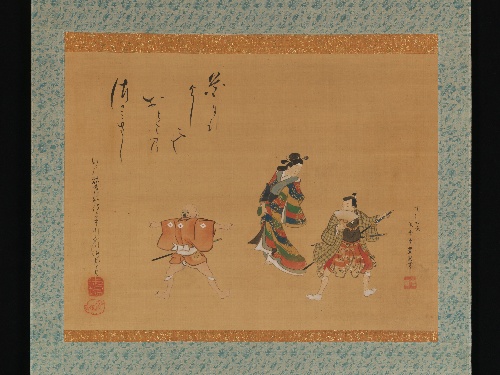
Artist: Utagawa Toyokuni II
Artist bio: Japanese, 1777–1835
Date: 19th century
Object type: Hanging scroll
Classification: Paintings
Medium: Hanging scroll; ink and color on silk
Culture: Japan
Period: Edo period (1615–1868)
Dimensions: Image: 15 7/8 × 21 7/16 in. (40.3 × 54.4 cm)
Overall with mounting: 44 11/16 × 25 5/16 in. (113.5 × 64.3 cm)
Overall with knobs: 44 11/16 × 27 3/8 in. (113.5 × 69.5 cm)
Department: Asian Art
Credit line: Mary Griggs Burke Collection, Gift of the Mary and Jackson Burke Foundation, 2015
Accession year: 2015
Repository: Metropolitan Museum of Art, New York, NY
Tags: Men|Women